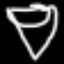
Label: diamond